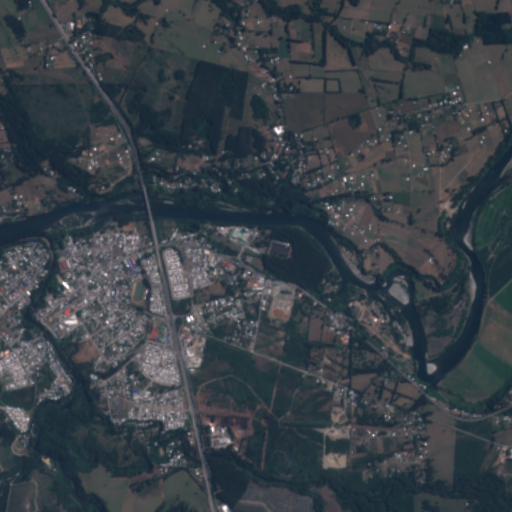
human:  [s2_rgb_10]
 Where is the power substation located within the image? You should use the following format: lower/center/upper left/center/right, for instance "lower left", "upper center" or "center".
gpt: The power substation is located in the lower left of the image.
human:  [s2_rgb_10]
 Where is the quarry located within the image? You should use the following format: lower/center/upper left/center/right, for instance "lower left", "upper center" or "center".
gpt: The quarry is located in the lower right of the image.
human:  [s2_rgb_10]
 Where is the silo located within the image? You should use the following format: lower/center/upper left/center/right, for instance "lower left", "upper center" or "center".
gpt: The silo is located in the lower left of the image.
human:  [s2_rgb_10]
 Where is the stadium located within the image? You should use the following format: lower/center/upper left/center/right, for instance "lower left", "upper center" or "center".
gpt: The stadium is located in the center left of the image.
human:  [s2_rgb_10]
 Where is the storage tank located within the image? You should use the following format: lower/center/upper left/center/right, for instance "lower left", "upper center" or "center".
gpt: The storage tank is located in the center of the image.
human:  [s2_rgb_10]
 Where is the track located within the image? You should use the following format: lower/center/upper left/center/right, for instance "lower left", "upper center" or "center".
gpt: The track is located in the center left of the image.
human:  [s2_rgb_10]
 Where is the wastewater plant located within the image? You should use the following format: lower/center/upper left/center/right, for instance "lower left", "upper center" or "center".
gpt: The wastewater plant is located in the center of the image.
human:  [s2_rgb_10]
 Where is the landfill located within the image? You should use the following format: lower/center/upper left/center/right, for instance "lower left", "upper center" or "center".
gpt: There is no landfill in the image.